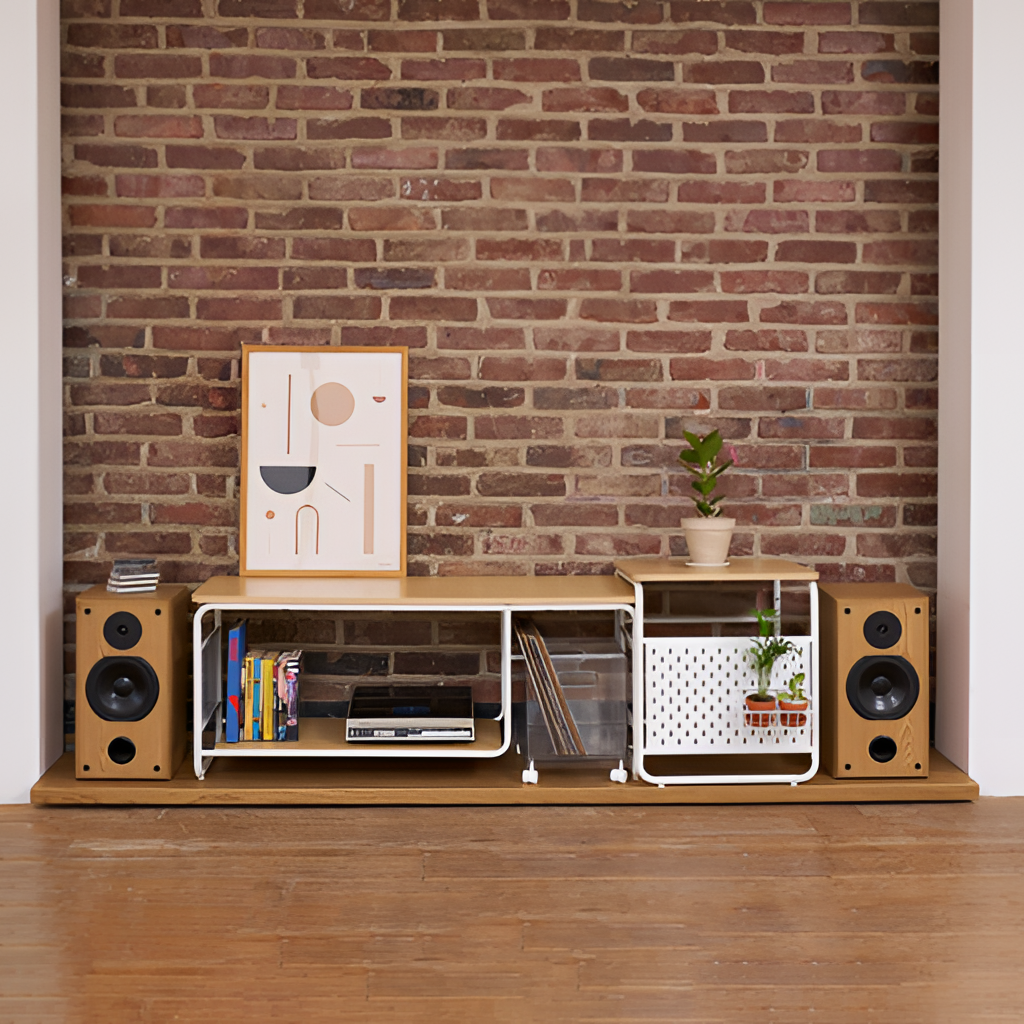
living room, wood low media console, brick wallpaper, with exposed pattern, contemporary, brown wood flooring, with plank pattern